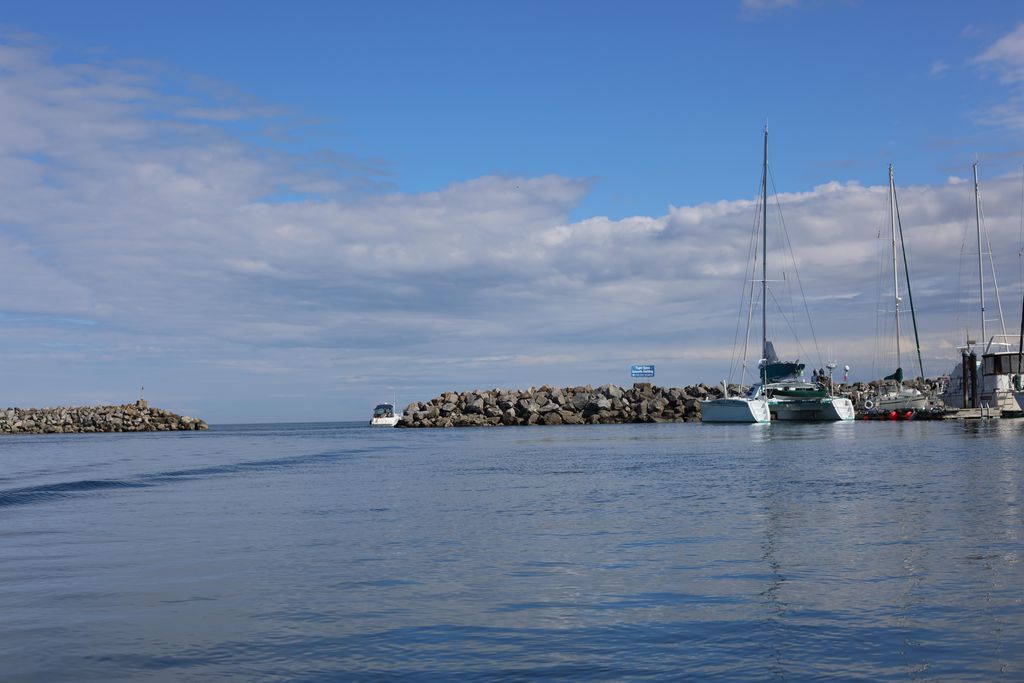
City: victoria